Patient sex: M
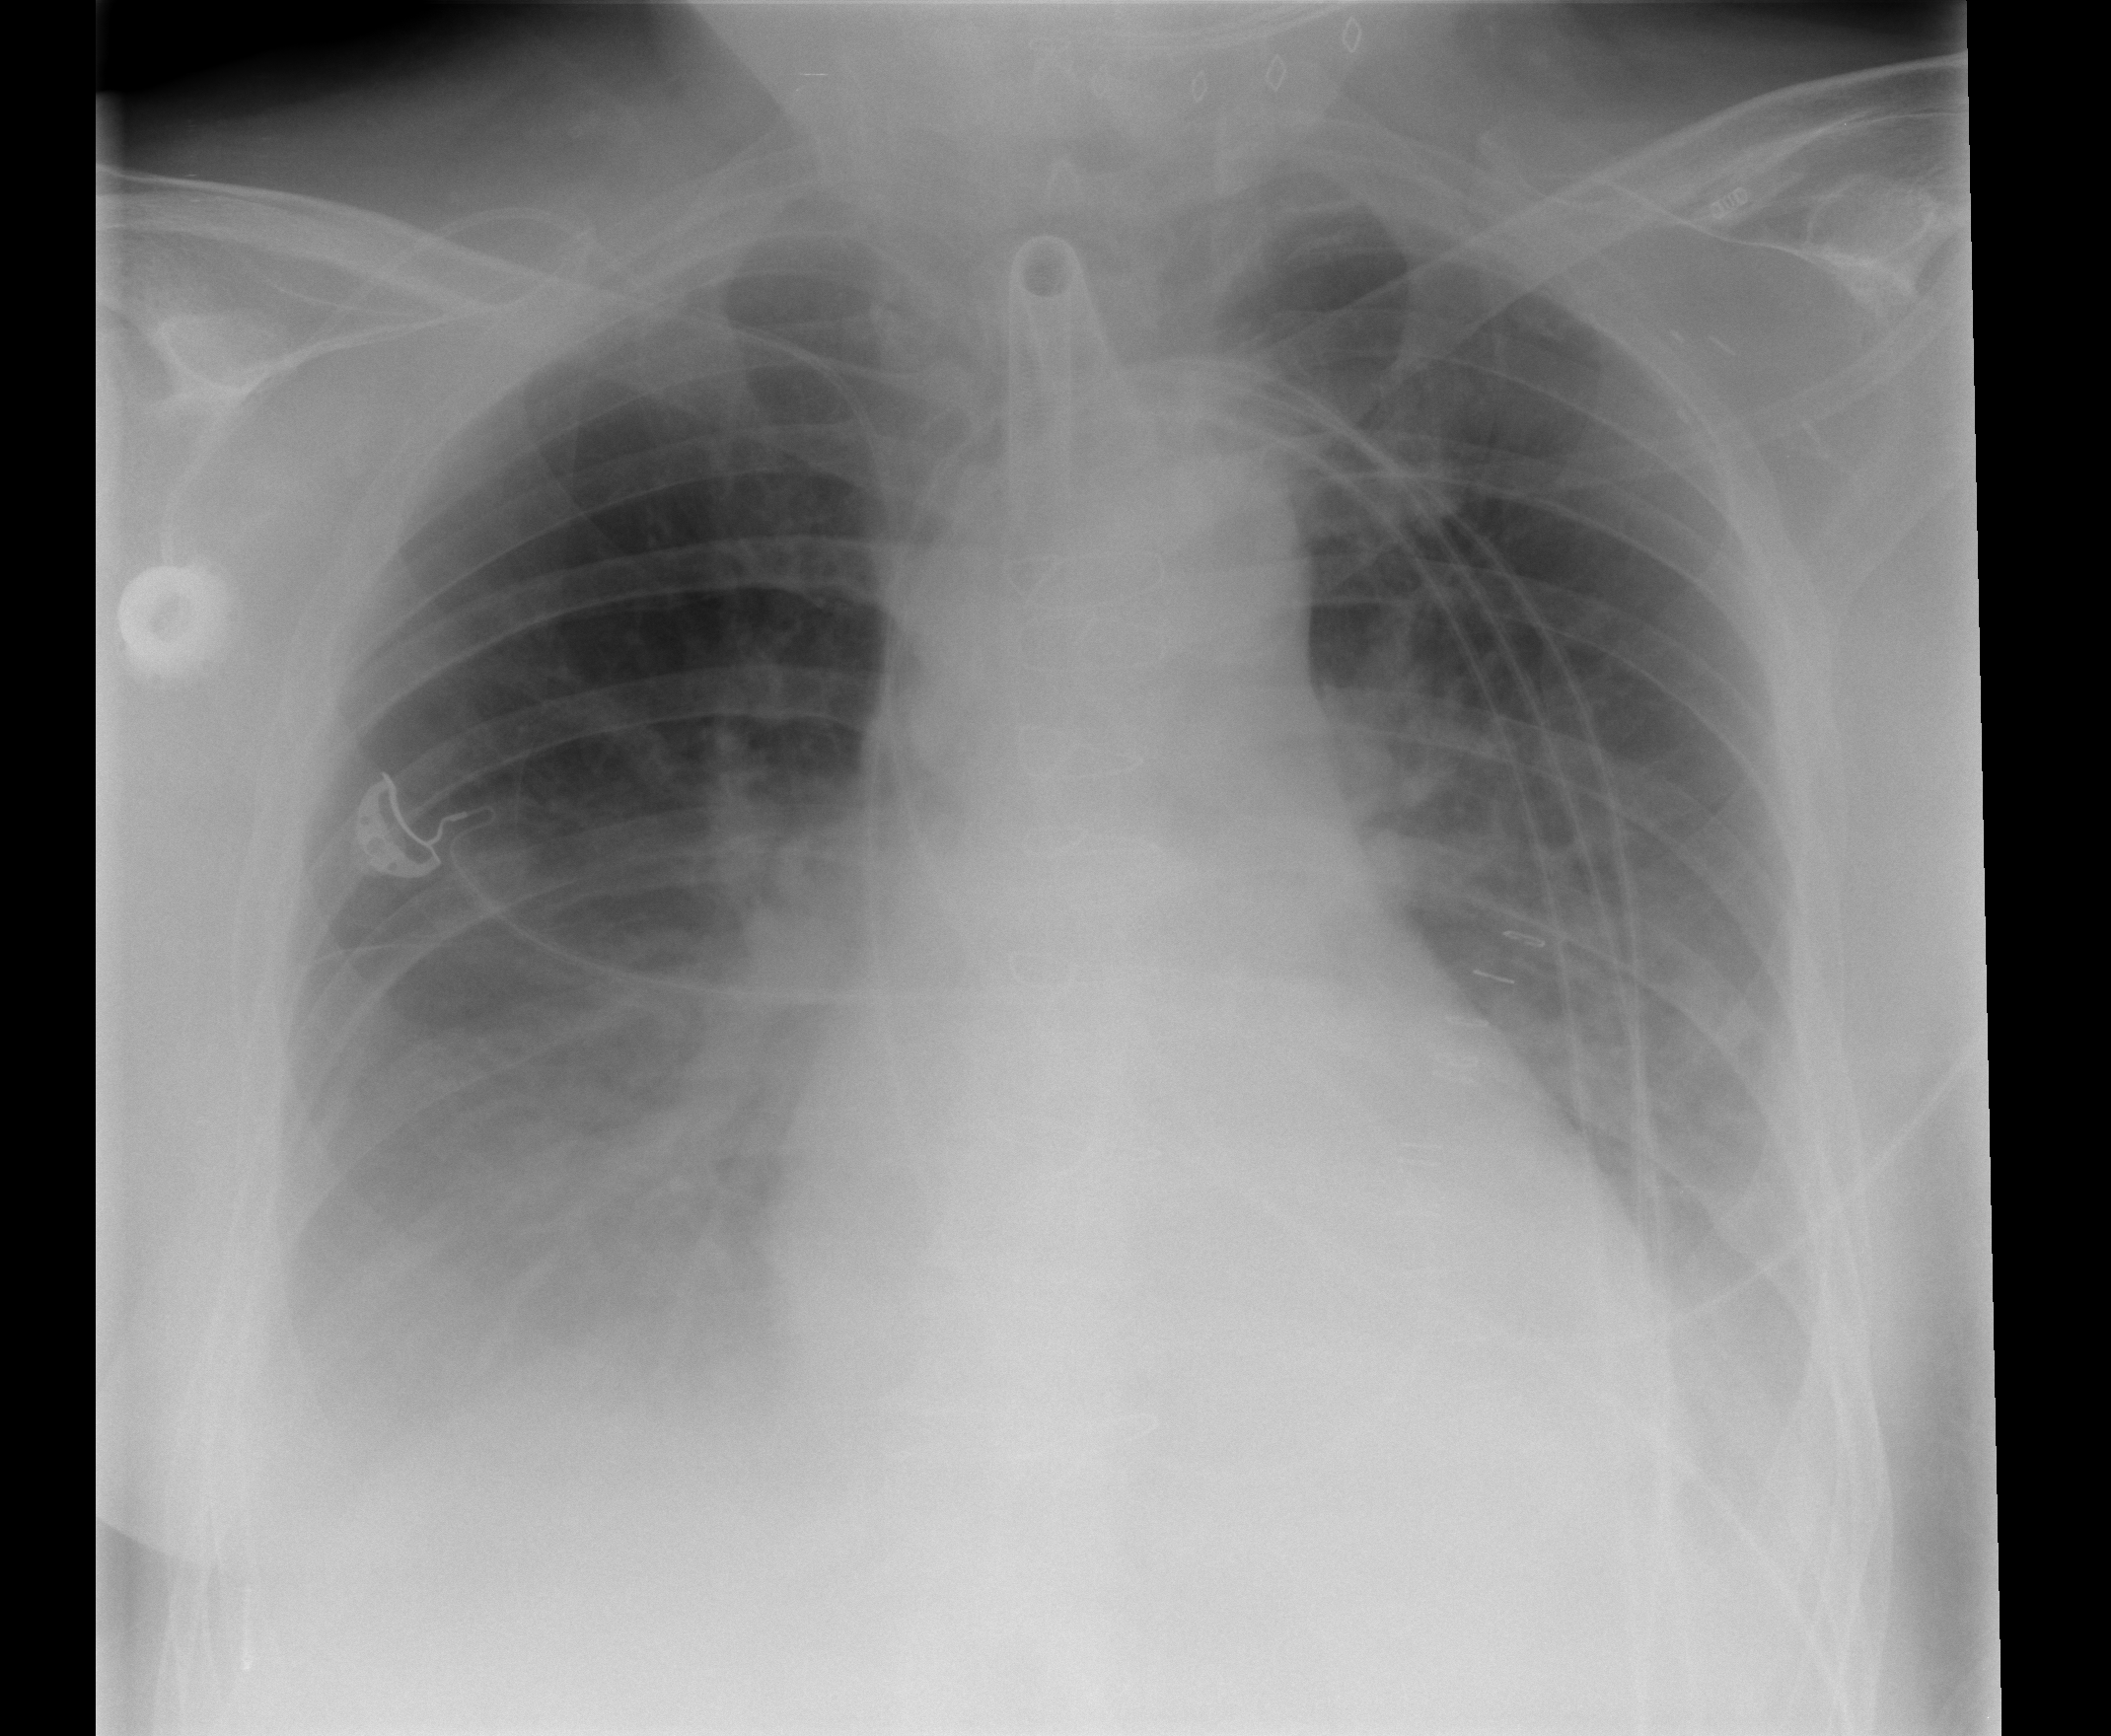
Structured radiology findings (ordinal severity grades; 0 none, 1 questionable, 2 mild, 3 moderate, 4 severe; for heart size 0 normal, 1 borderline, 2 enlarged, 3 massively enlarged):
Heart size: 0
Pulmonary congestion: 0
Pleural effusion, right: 2
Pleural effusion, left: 2
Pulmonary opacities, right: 0
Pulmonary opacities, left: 0
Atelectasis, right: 0
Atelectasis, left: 0